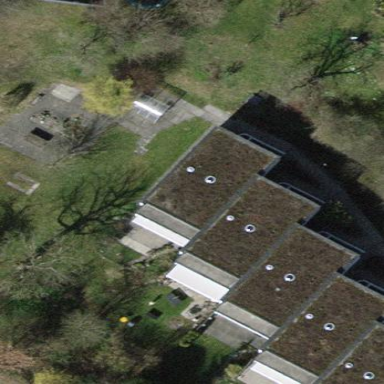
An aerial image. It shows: Terrace building.